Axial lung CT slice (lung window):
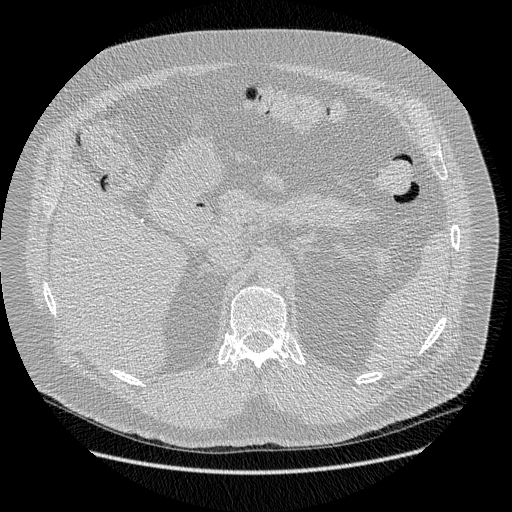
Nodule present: no